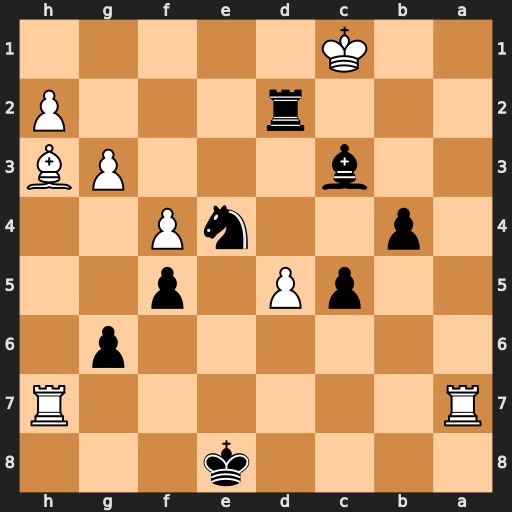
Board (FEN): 4k3/R6R/6p1/2pP1p2/1p2nP2/2b3PB/3r3P/2K5
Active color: b
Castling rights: -
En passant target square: -
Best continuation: Bb2+ Kb1 Nc3#